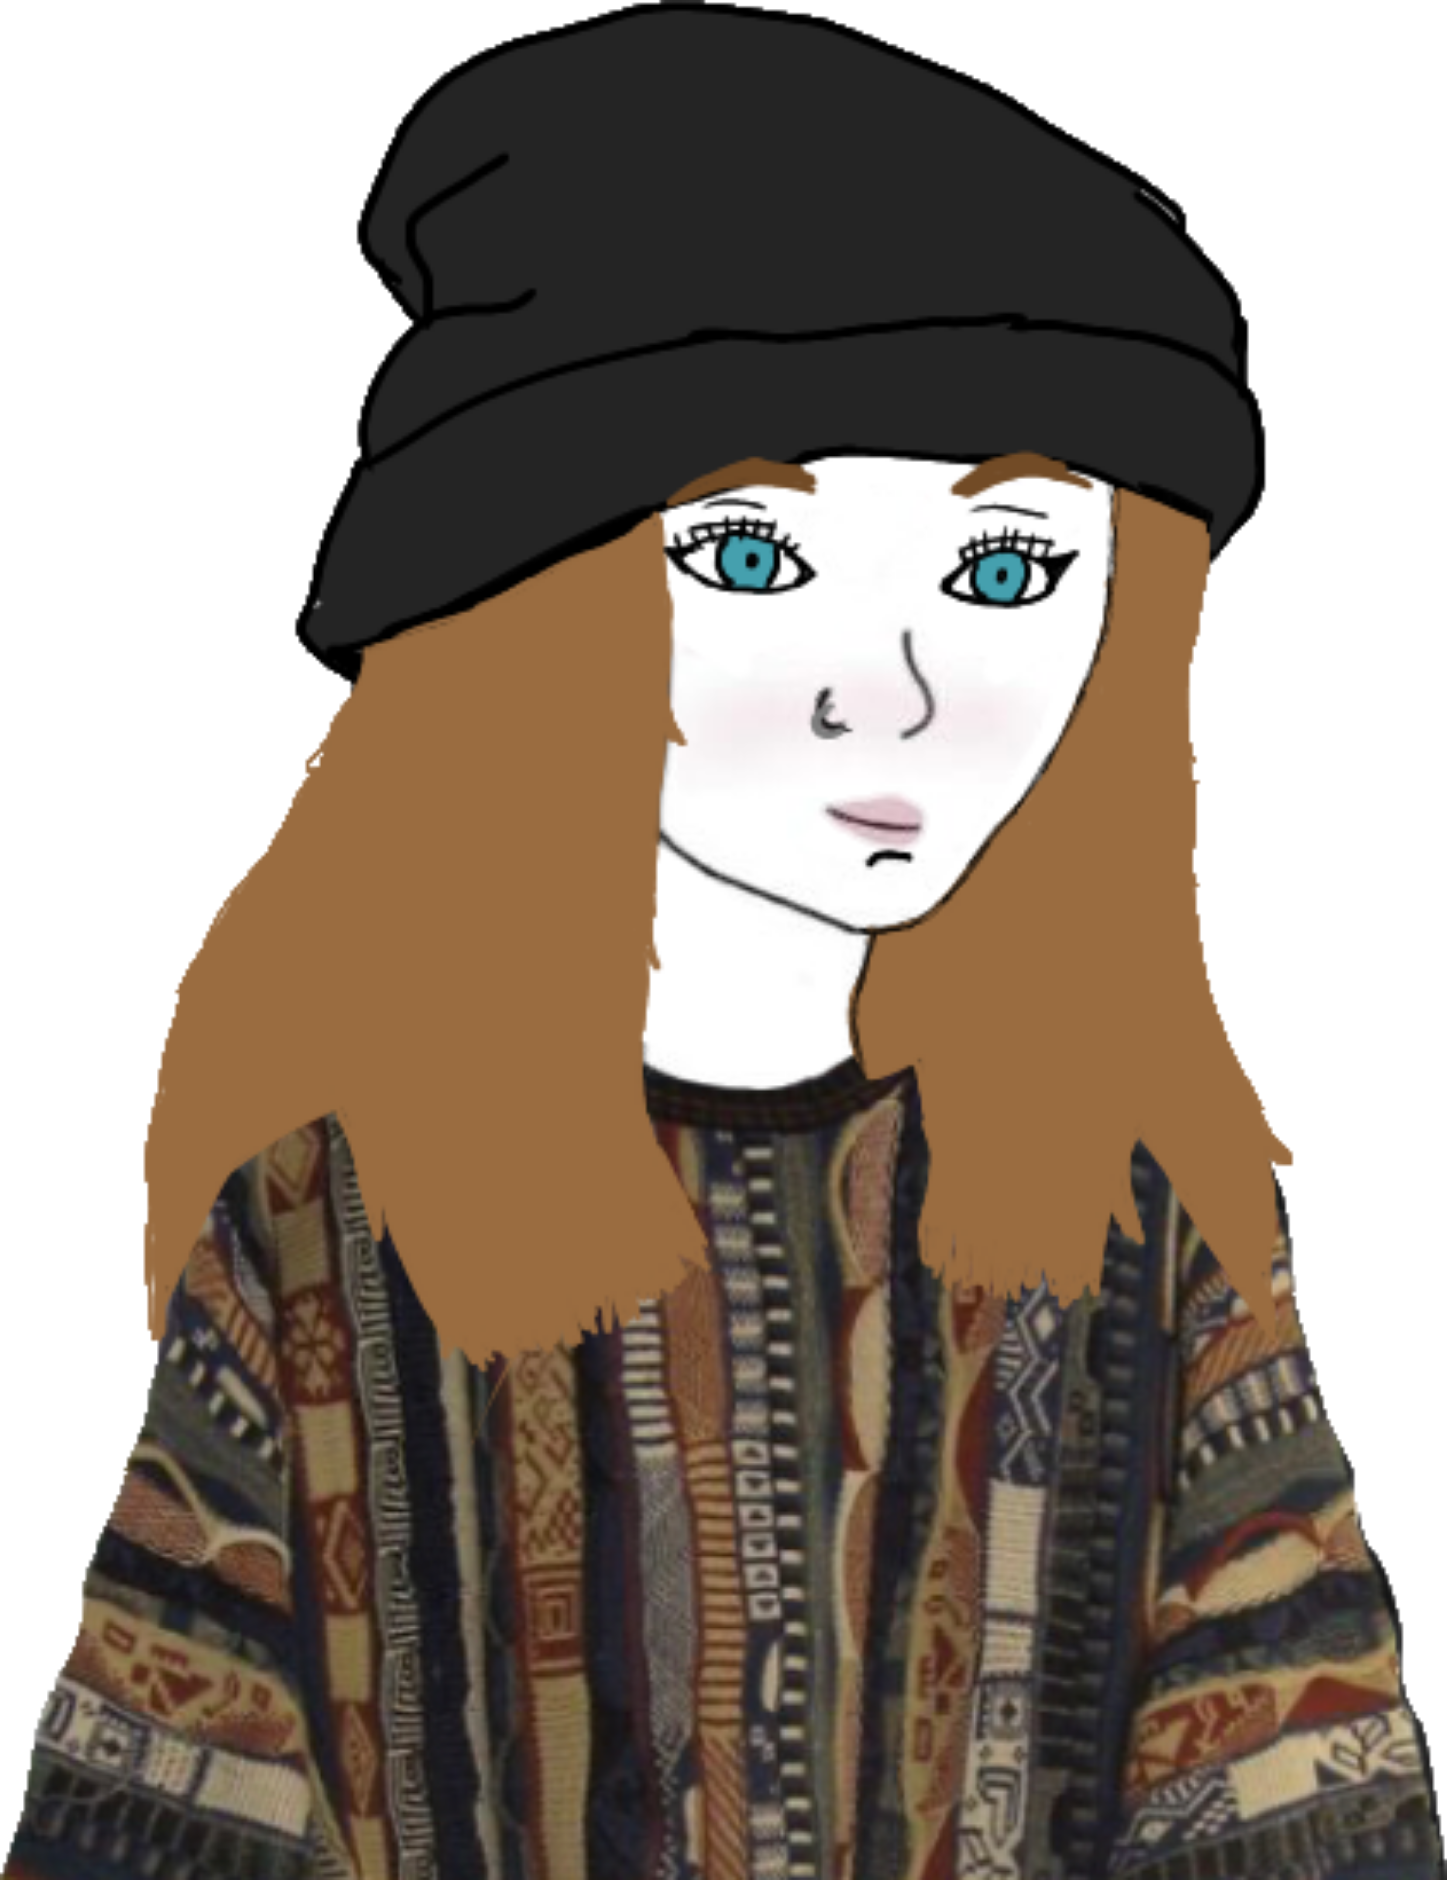
Label: 5_Doomer_Girl